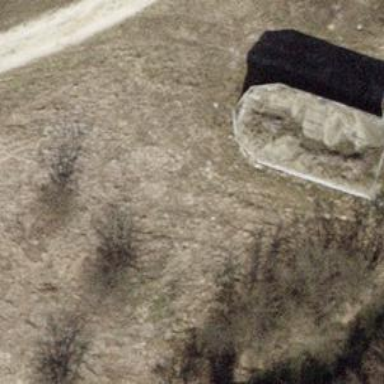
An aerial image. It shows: Bunker with grass-covered roof.